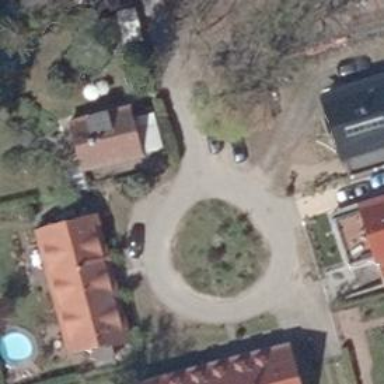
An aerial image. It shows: Driveway made of paving stones leading to roundabout.